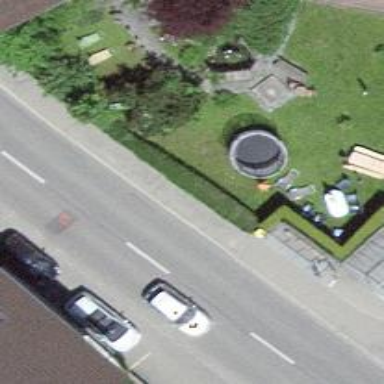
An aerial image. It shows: Bus stop with shelter. It is platform for public transport.